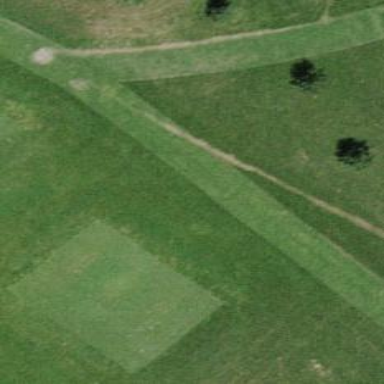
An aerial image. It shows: Grassy area designated for golf tee.